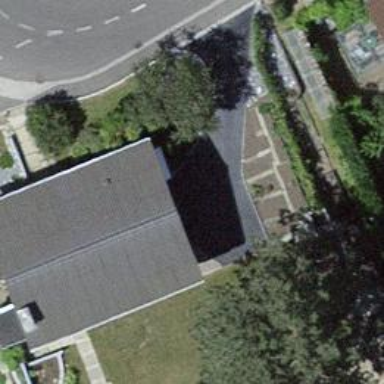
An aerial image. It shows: Simple house.